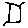
Label: square